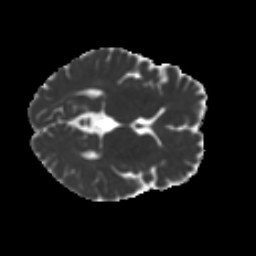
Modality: MD
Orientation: axial
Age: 34
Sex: female
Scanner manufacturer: ge
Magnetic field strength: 3 T
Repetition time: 7.8 s
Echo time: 0.0606 s